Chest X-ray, PA view. Patient: 64 years old, sex F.
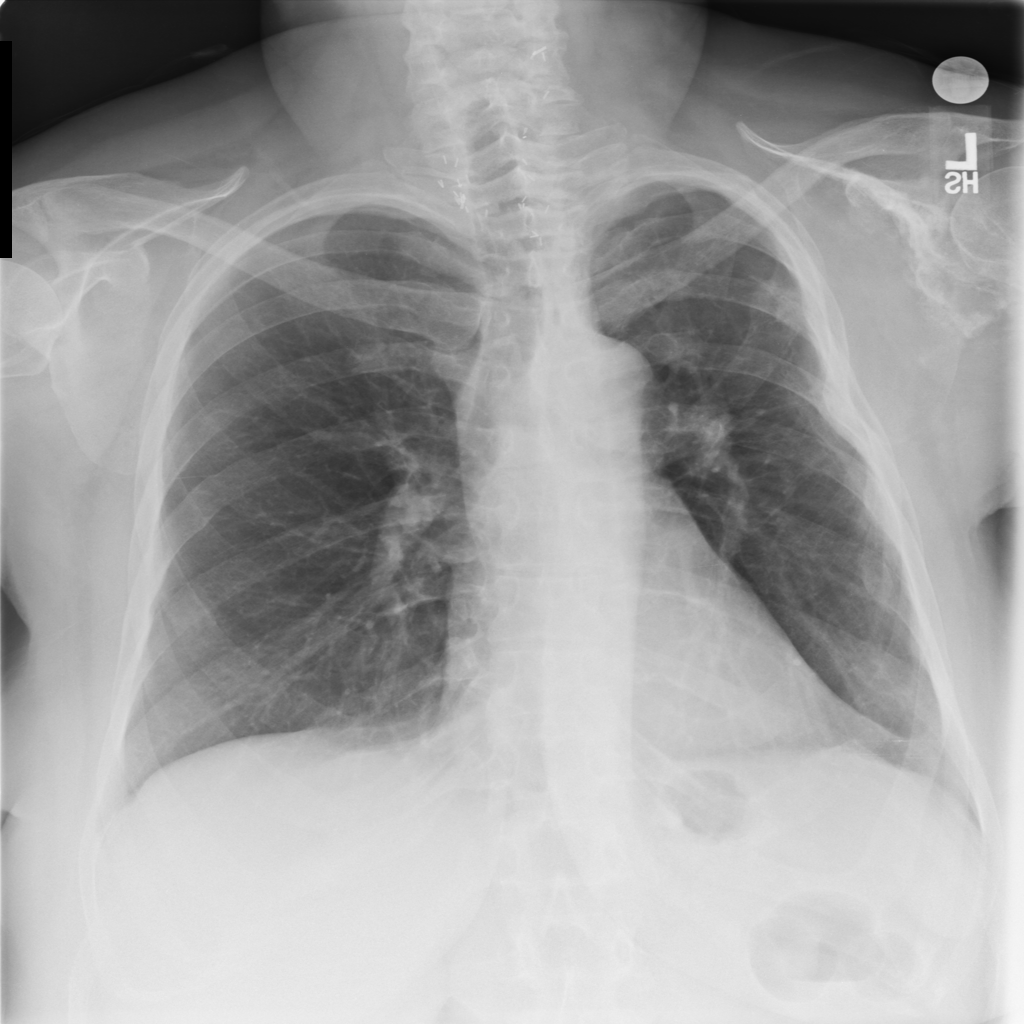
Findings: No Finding